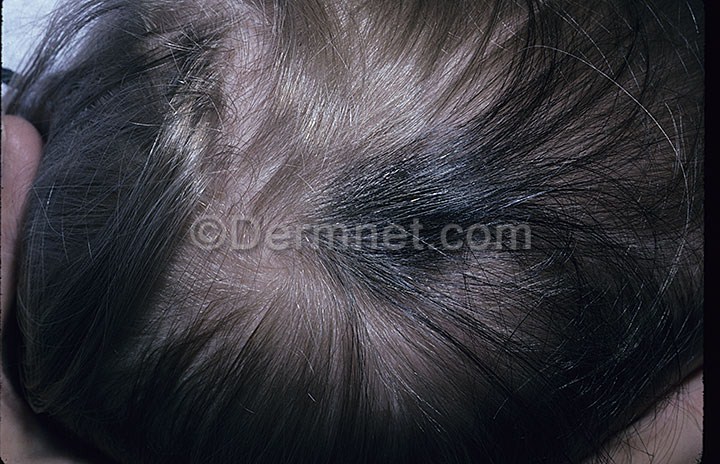
Disease: Melanoma Skin Cancer Nevi and Moles